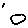
Label: hexagon